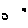
Label: moon